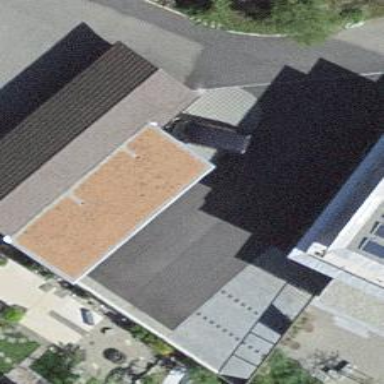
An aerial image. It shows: View of roof of building.